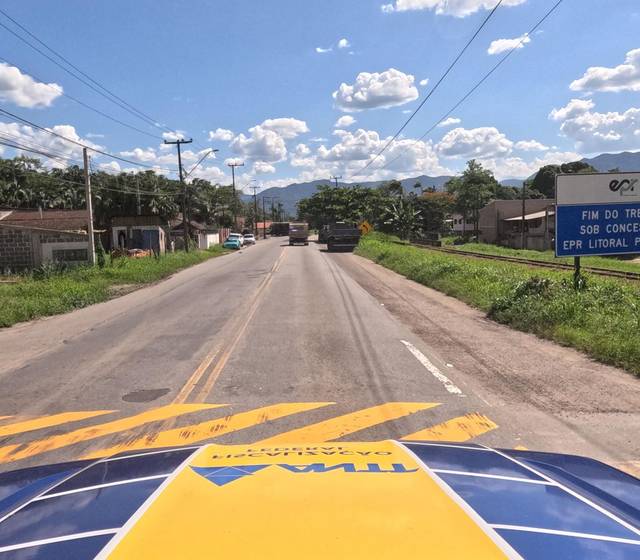
Region: Brazil
Coordinates: -25.469, -48.829